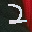
Label: 2